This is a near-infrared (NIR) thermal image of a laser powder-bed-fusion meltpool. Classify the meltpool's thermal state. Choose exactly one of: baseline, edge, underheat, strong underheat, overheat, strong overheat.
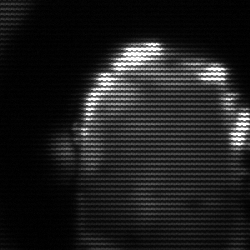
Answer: baseline